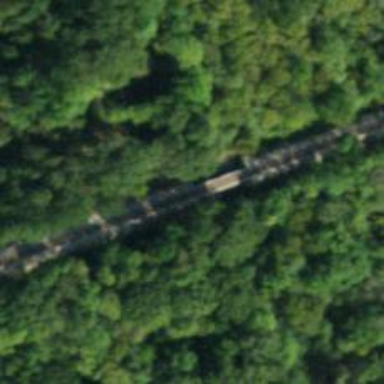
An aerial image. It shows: Railway bridge.